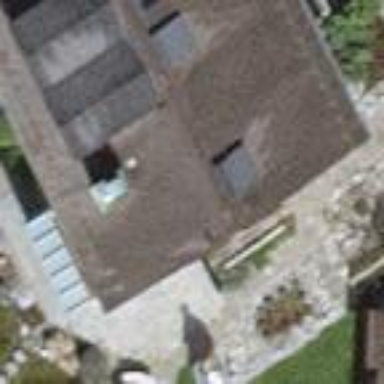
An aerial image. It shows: Building with tile roof.